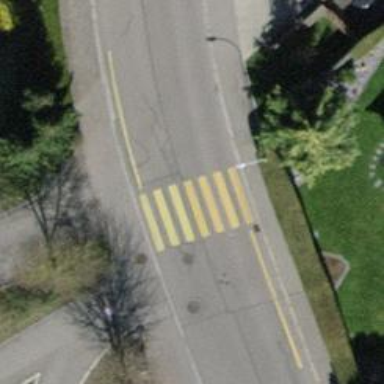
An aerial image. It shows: Uncontrolled road crossing.